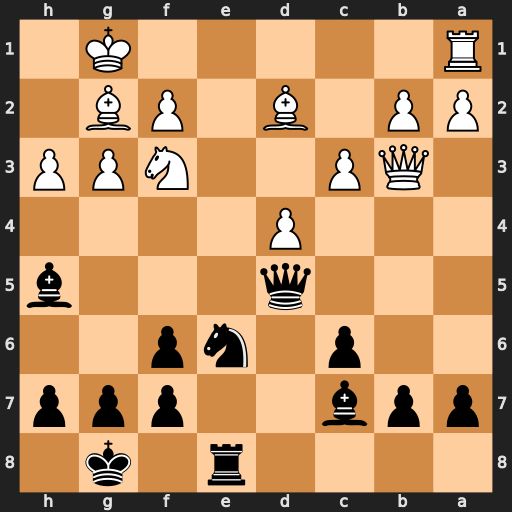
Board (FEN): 4r1k1/ppb2ppp/2p1np2/3q3b/3P4/1QP2NPP/PP1B1PB1/R5K1
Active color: b
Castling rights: -
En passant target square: -
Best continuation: Bxf3 Qxd5 Bxd5